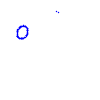
Particle: proton